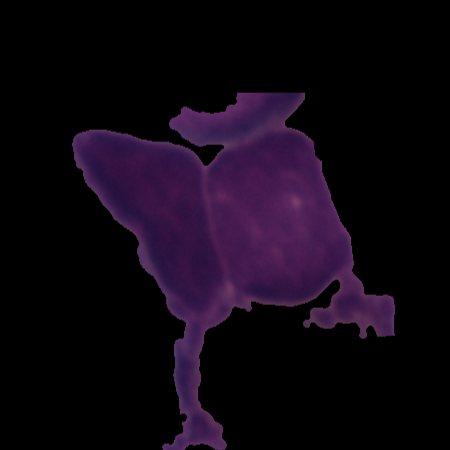
Label: healthy